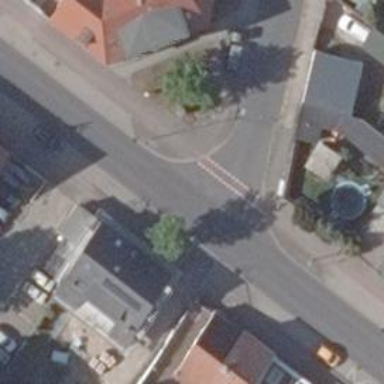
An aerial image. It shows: Residential road with asphalt surface. There are sidewalks on both sides and cycle track.